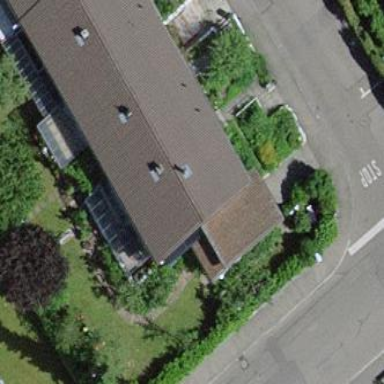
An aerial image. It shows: Terrace building.